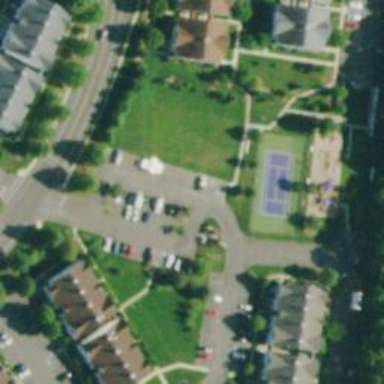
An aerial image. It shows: Living street.